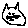
Label: cat